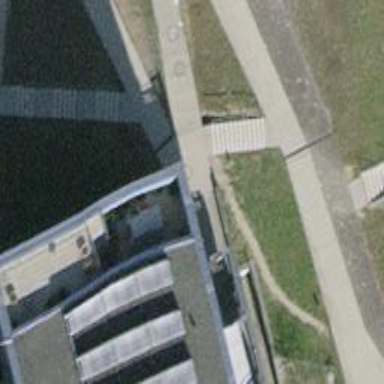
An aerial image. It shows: Concrete steps.